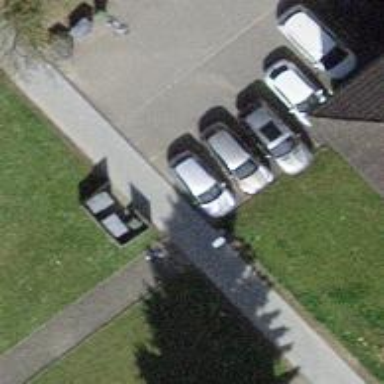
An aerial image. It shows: Footway surfaced with paving stones.